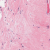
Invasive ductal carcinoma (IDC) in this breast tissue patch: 0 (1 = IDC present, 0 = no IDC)